Question:
Hi , I'm new to scala and trying to use sc.parallalize() and running into the error as attached.
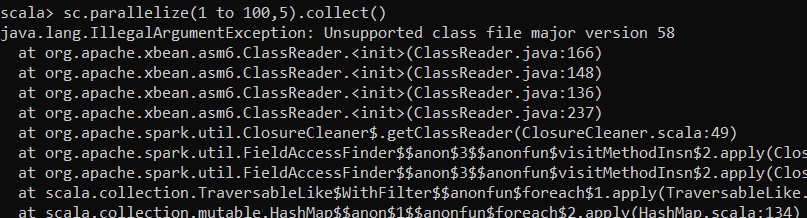
Answer: It looks like Java version error, was able to install correct version of Java .